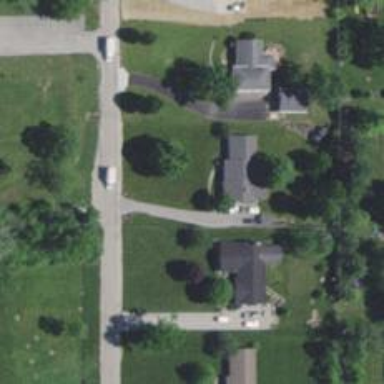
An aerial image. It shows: Driveway leading to service road.